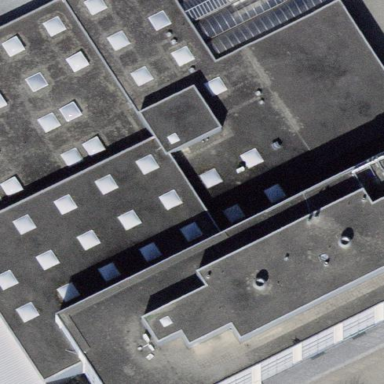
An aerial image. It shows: Industrial building.